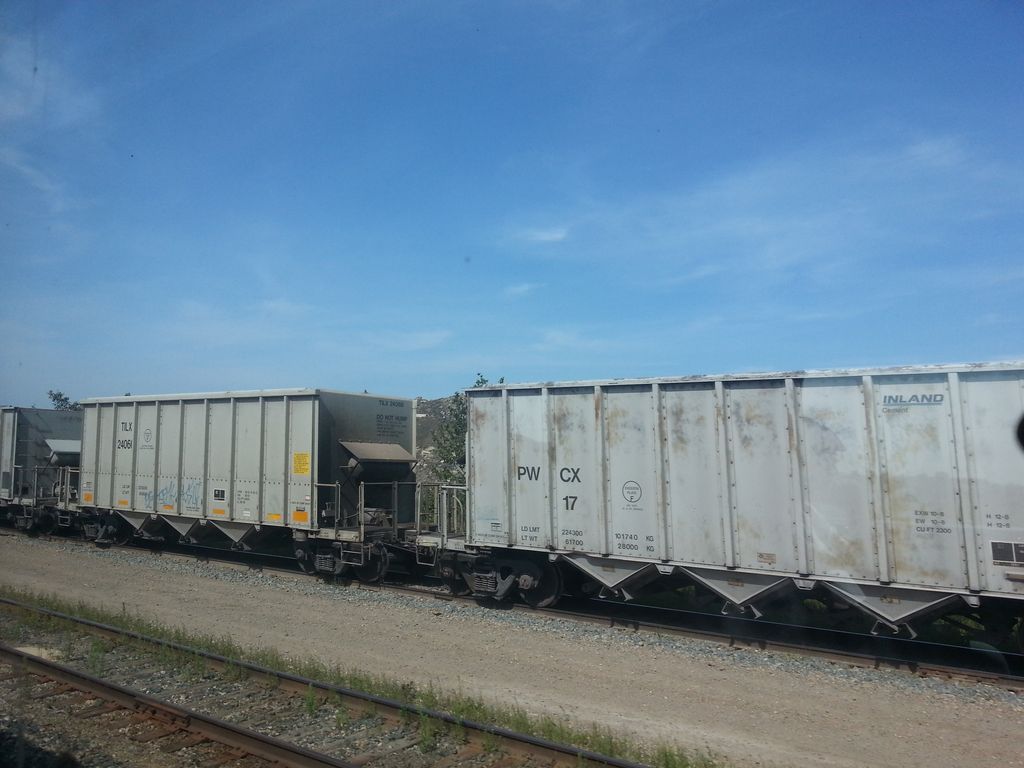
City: edmonton